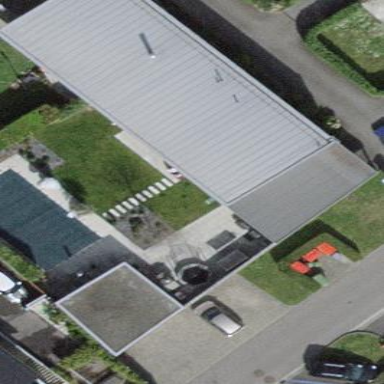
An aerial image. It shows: View of roof of building.